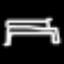
Label: bed